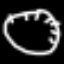
Label: clock